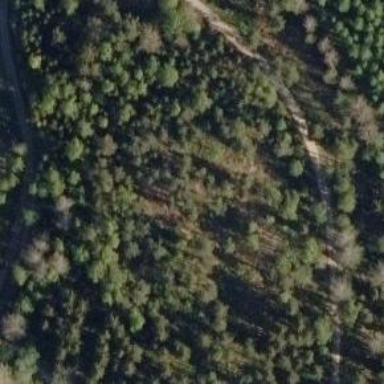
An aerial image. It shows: Path.